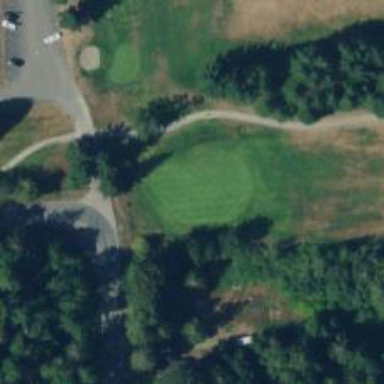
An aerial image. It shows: View of golf hole.